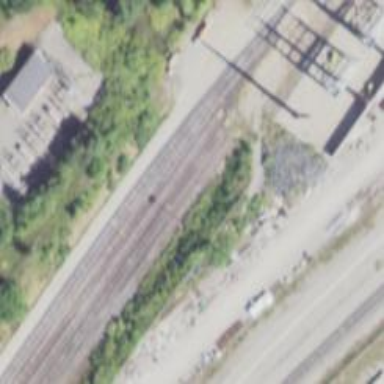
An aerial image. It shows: Railway siding for service.